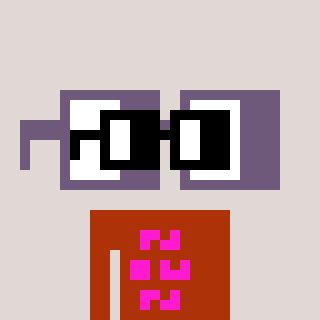
a pixel art character with square black glasses, a glasses-shaped head and a hotbrown-colored body on a warm background